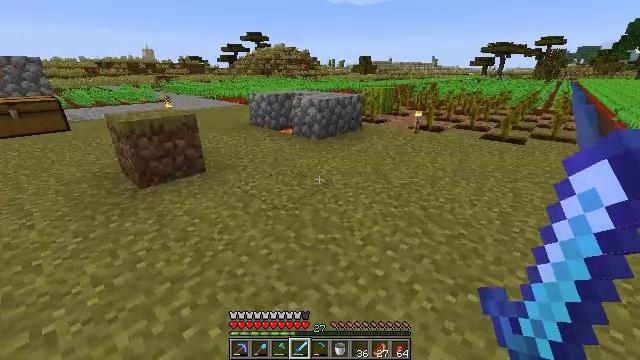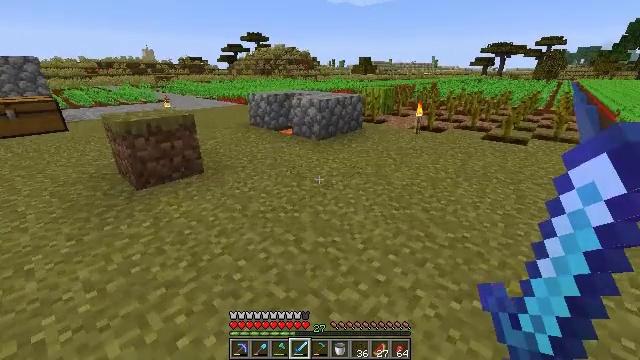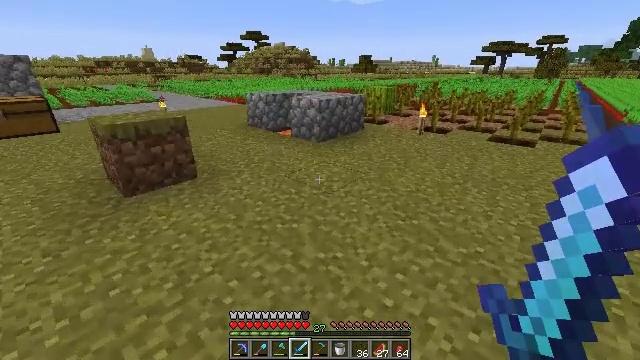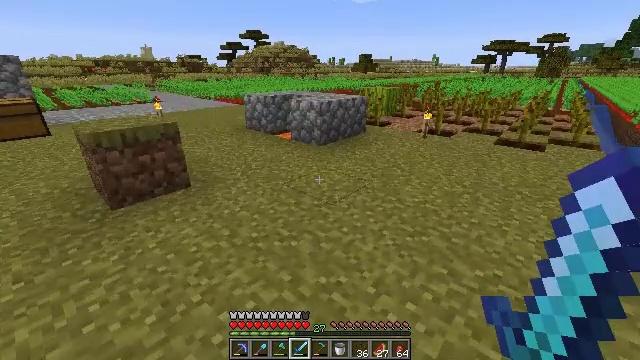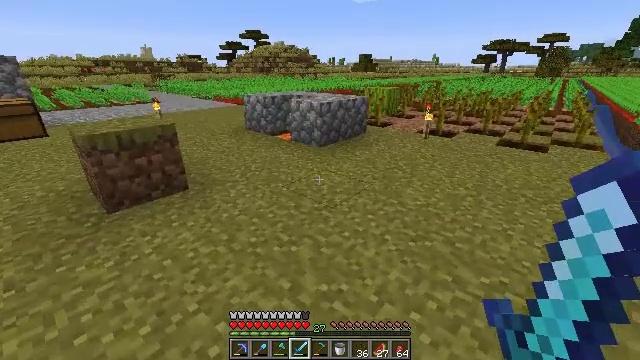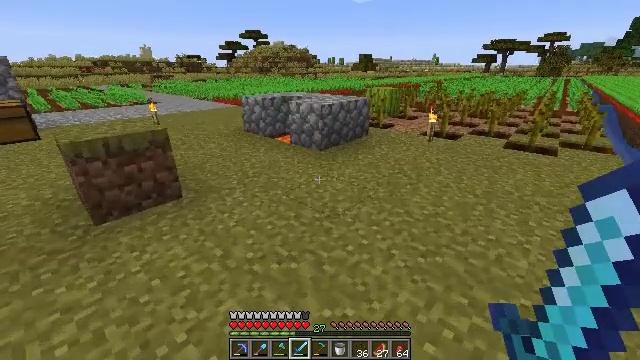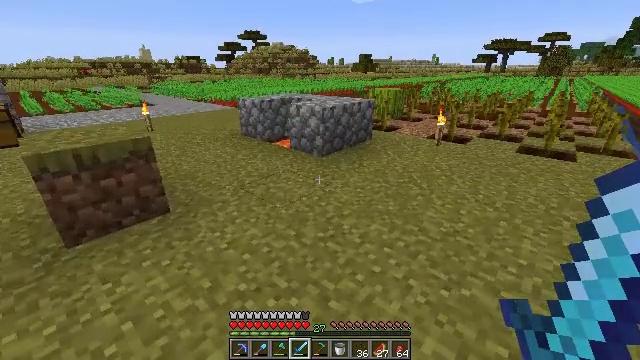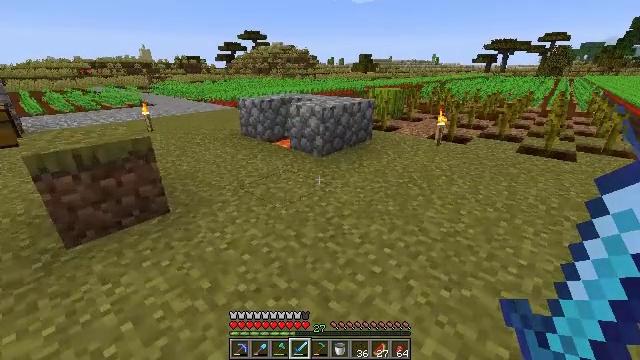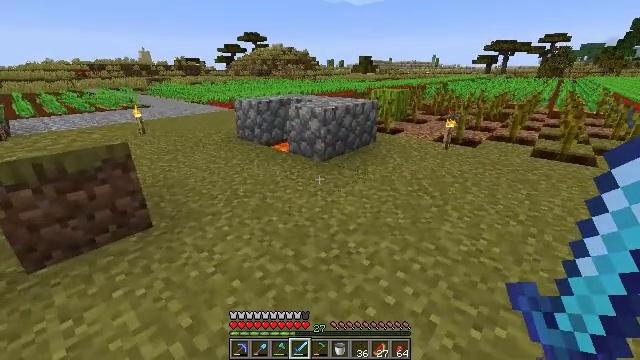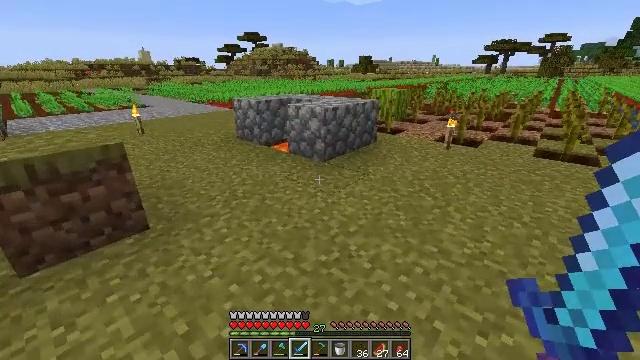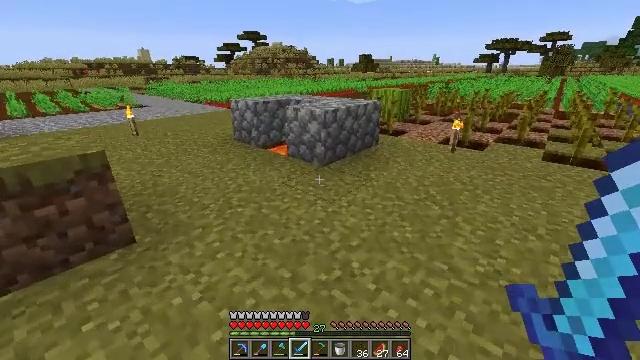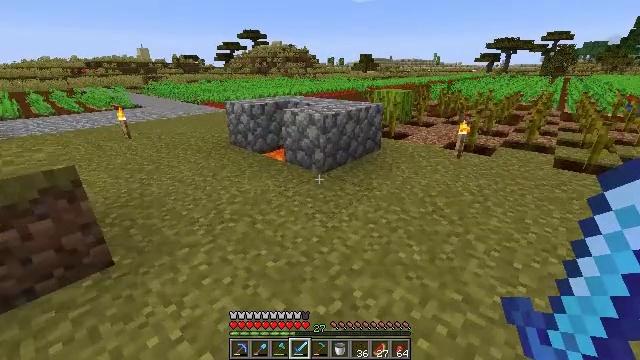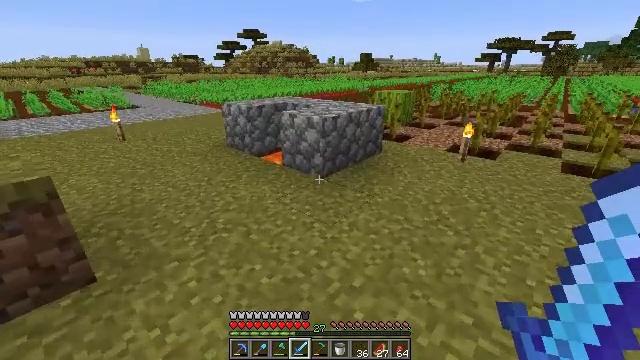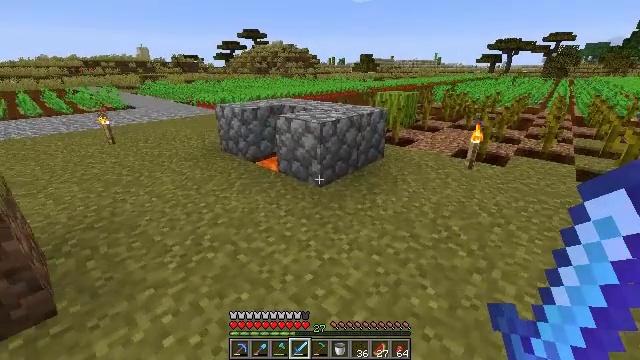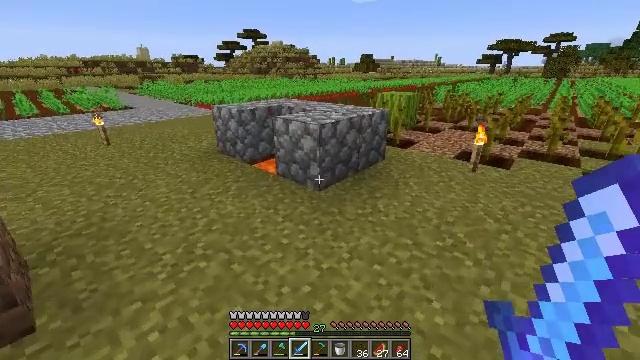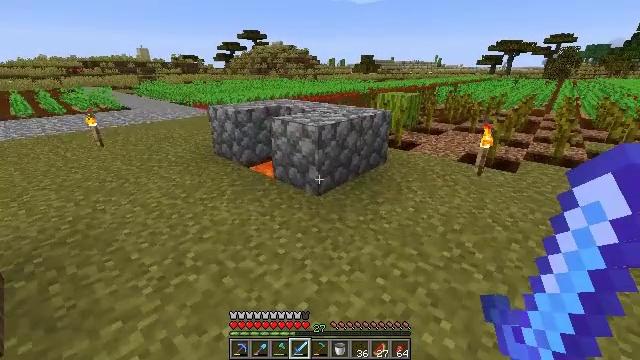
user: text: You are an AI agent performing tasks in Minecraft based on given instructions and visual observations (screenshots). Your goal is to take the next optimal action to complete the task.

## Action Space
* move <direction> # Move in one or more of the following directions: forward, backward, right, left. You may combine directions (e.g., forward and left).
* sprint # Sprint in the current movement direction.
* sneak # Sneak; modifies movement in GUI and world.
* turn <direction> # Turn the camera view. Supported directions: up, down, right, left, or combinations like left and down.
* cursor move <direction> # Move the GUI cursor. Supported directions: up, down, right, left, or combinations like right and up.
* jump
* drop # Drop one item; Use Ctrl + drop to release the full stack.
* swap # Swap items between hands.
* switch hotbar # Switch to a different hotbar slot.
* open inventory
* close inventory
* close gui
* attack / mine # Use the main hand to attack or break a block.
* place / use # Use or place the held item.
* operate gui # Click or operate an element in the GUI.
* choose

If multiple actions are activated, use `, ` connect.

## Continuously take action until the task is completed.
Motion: motion action
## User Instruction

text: Gather melon for food.
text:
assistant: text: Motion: move forward
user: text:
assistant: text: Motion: move forward
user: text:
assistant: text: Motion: move forward
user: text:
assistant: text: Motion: move forward
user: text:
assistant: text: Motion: move forward
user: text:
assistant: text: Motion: move forward
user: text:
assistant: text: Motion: move forward
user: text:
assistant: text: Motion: move forward
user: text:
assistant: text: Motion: move forward
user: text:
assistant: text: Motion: move forward
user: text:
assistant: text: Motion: move forward
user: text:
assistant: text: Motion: move forward
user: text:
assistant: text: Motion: move forward
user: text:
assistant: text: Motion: move forward
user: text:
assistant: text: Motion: move forward
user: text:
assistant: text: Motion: move forward and move right
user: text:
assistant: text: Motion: move forward and move right
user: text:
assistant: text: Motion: move forward and move right
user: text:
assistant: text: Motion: move forward and move right
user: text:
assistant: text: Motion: move forward and move right
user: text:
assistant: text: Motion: move forward and move right
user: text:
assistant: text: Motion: move forward and move right
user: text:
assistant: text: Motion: move forward and move right
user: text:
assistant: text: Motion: move forward and move right
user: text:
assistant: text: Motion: move forward and move right
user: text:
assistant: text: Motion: move forward and move right
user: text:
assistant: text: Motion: move forward and move right
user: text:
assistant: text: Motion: move forward and move right
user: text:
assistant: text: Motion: move forward and move right
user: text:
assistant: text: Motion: move forward and move right